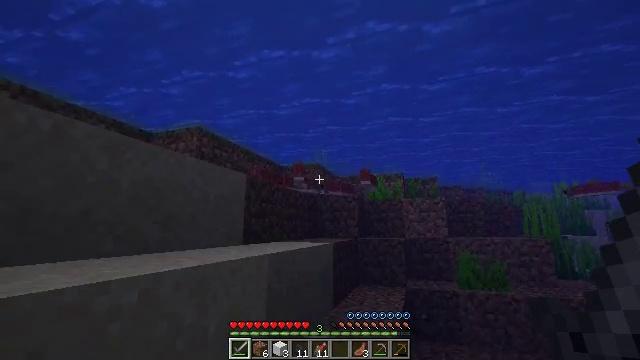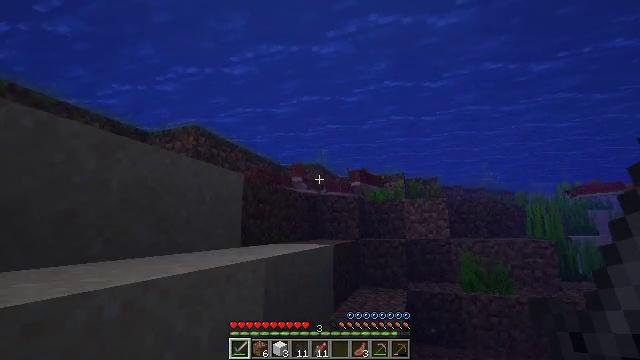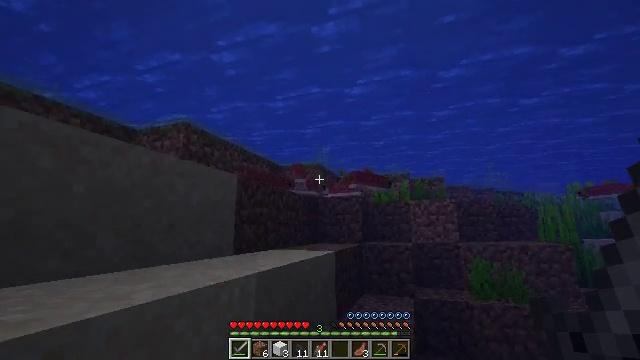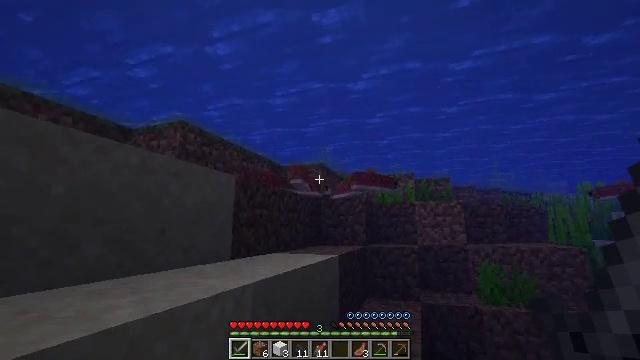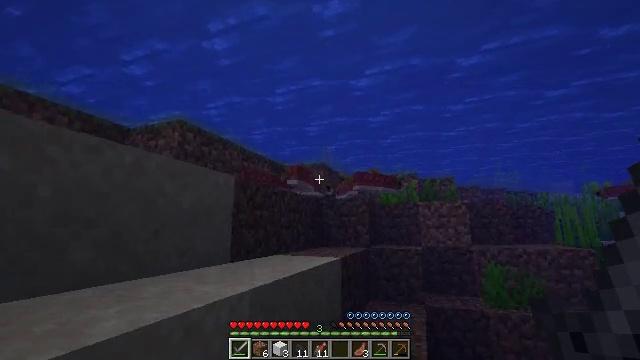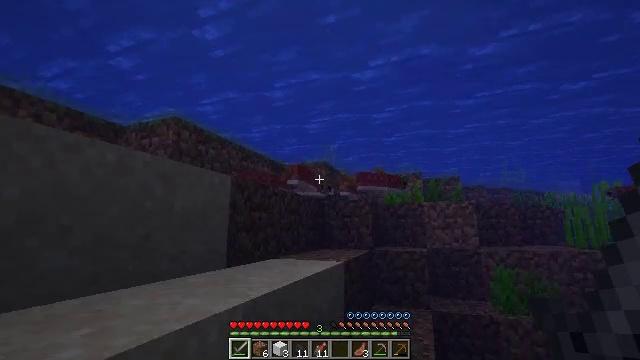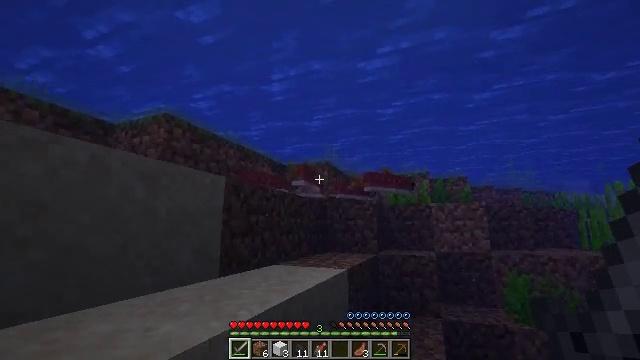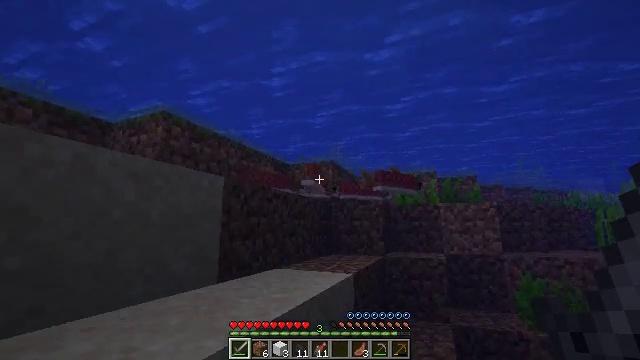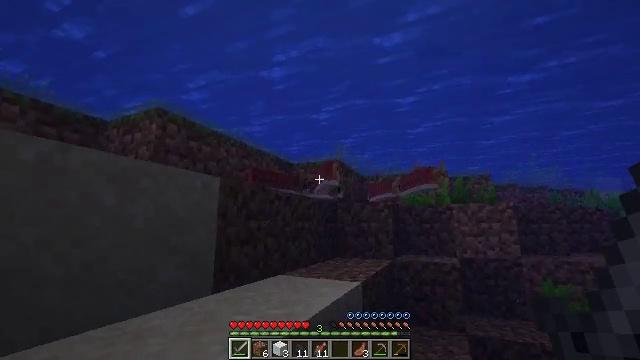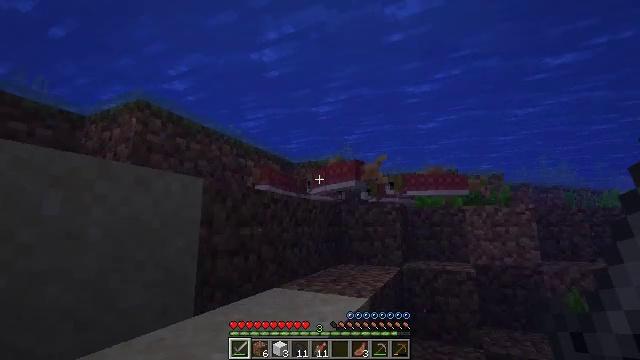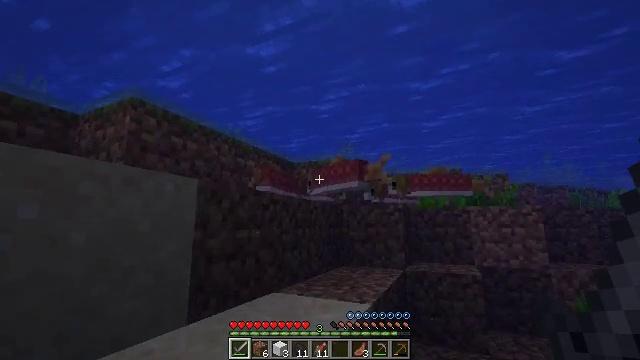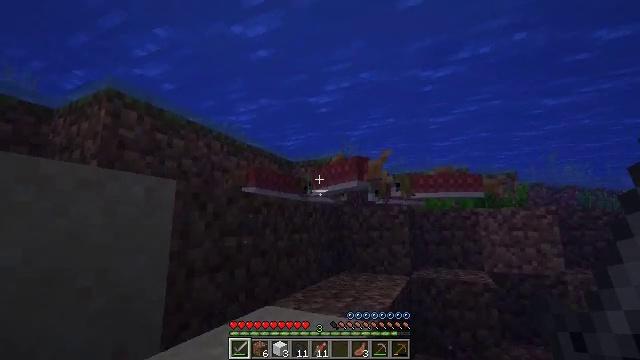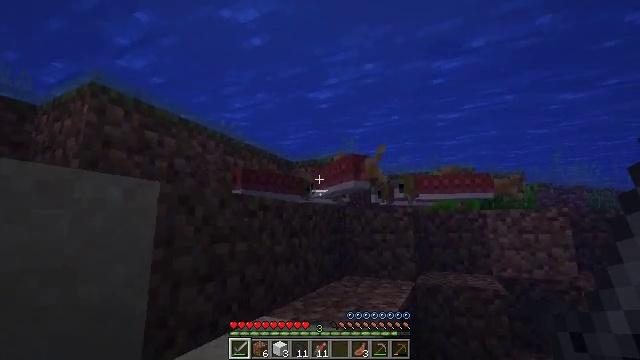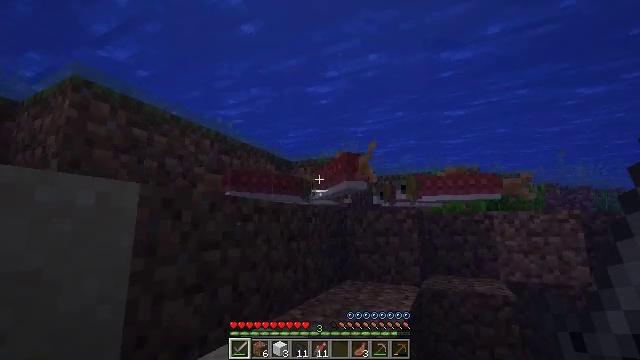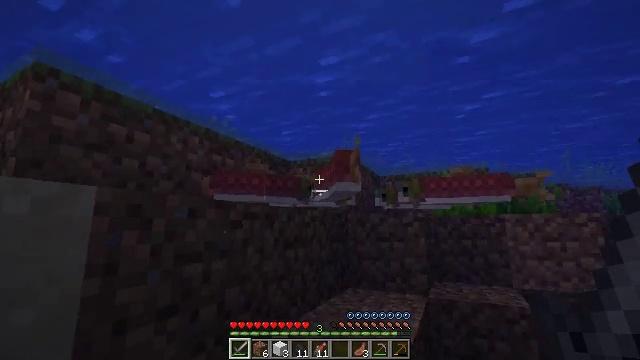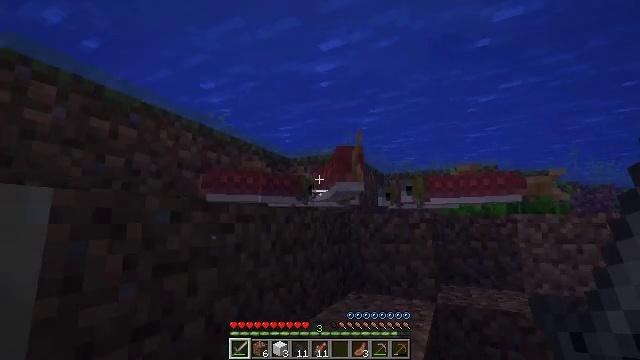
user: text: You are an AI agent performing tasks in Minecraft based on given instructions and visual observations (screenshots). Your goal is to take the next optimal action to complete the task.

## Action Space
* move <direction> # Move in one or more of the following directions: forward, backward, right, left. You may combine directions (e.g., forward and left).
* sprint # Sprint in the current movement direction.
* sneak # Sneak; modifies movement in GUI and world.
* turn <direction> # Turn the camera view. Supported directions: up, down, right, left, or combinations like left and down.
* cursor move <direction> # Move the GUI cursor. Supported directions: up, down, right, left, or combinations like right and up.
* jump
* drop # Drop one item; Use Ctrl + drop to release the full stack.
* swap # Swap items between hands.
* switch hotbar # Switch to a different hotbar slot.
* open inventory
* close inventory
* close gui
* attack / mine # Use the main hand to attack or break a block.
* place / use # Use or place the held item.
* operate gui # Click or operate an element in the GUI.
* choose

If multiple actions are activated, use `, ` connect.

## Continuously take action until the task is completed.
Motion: motion action
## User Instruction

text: Hunt fish.
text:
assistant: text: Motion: move forward
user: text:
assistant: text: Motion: move forward
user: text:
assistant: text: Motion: move forward
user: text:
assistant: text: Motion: move forward
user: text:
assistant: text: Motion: move forward
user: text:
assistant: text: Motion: move forward
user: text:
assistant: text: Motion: move forward, turn left
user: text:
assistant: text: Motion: move forward, turn left
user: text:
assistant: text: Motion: move forward
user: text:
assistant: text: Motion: move forward
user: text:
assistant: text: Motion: move forward
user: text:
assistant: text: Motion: move forward
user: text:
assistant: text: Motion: move forward
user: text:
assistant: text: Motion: move forward
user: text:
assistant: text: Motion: move forward
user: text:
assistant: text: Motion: move forward
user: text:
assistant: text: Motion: move forward, turn left and down
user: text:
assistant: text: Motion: move forward, turn down
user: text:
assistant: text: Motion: move forward, turn down
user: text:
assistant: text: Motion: move forward, attack / mine
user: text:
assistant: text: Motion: move forward, attack / mine
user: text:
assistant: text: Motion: move forward, attack / mine
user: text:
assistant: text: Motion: move forward
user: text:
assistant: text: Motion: no_op
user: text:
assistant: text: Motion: turn right
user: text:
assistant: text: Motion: turn right
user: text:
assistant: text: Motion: no_op
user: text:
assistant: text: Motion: no_op
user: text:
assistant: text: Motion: no_op
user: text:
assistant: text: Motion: no_op